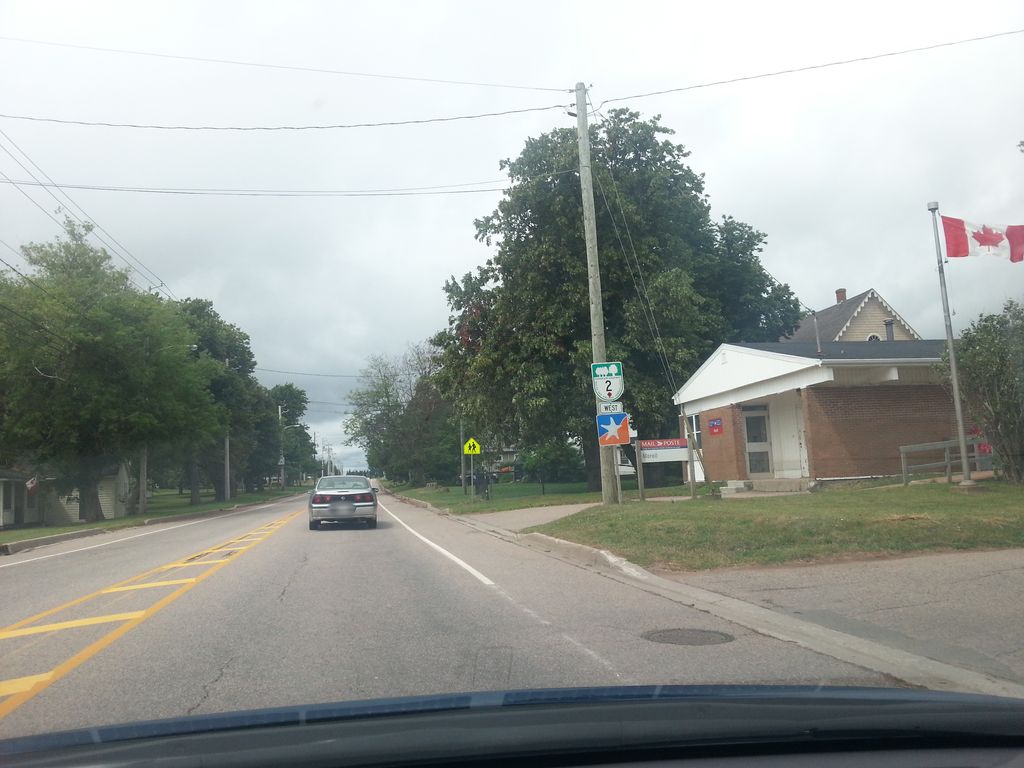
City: charlottetown